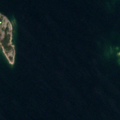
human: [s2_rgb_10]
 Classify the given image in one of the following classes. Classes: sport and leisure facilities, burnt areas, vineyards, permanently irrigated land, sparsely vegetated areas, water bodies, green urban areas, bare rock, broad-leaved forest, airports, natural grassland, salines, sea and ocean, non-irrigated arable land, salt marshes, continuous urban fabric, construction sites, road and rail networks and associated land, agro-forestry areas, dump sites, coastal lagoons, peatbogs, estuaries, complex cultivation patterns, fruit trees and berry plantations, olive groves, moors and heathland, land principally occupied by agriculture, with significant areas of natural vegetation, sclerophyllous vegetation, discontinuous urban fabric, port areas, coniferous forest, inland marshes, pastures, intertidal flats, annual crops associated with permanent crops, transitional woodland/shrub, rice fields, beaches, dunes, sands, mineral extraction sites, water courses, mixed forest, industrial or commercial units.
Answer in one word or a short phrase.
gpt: sea and ocean